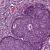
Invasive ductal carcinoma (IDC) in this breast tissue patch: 0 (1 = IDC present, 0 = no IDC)